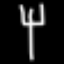
Label: fork